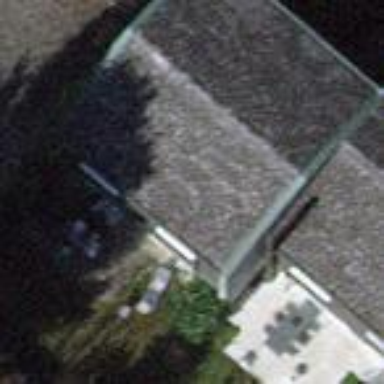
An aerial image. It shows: Terrace building.